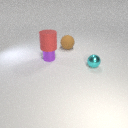
large red rubber cylinder above small purple metal cylinder